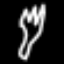
Label: fork